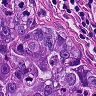
Metastatic tissue present: yes